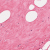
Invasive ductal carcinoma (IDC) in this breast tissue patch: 0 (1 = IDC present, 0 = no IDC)